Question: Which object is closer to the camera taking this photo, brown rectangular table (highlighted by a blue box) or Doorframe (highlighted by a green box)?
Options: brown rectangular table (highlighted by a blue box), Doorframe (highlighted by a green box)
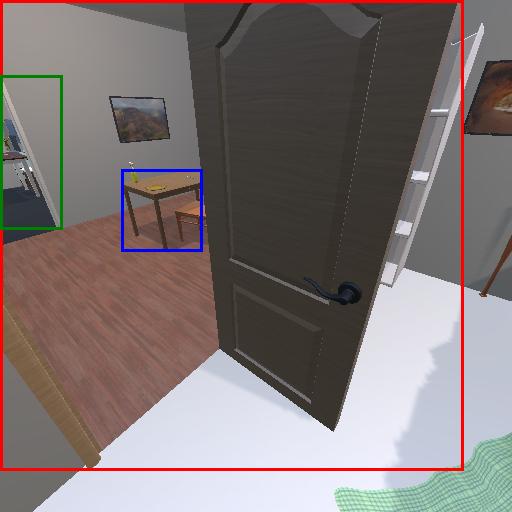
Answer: brown rectangular table (highlighted by a blue box)